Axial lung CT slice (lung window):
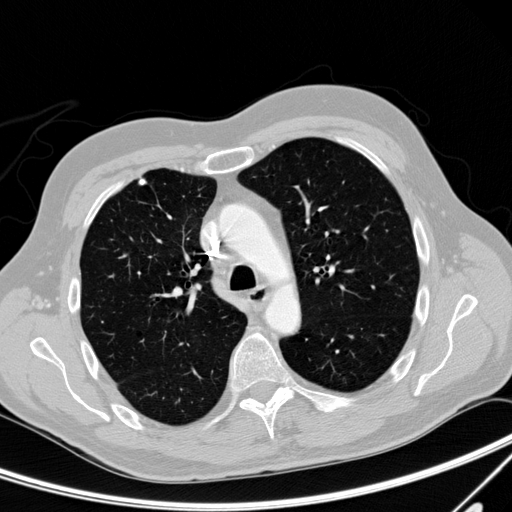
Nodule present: yes
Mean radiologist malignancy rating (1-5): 1.5